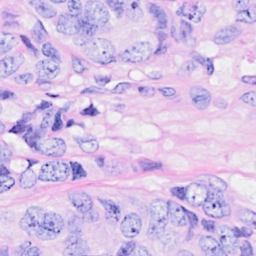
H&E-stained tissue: Breast